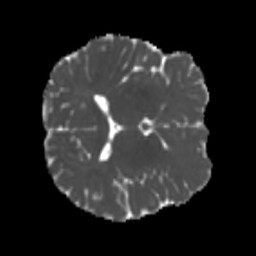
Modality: MD
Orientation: axial
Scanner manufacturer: siemens
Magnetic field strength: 3 T
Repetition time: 4 s
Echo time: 0.0594 s